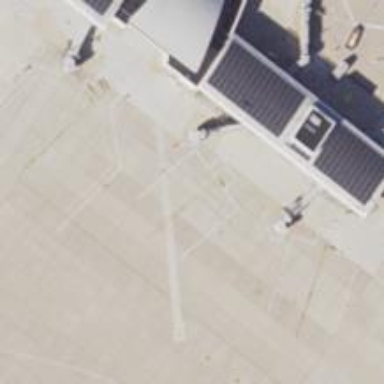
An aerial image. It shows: Footway bridge in the airside area.